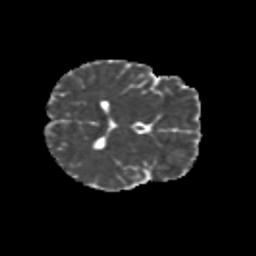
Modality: MD
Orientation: axial
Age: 11
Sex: female
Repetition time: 9.5 s
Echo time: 0.089 s